Question: I have a button in my game where I make a finish level screen capture , I then attach that picture to a Facebook SharePhotoContent dialog from the newest SDK.
It all works as it's supposed but how do I also insert a custom message body so that I replace the standard "" text in the body?
Here is the code :
'''
File tmpFile = new File(path_to_saved_facebook);
media_scanner = new SingleMediaScanner(this, tmpFile);
Bitmap bitmap = BitmapFactory.decodeFile(path_to_saved_facebook, options);
SharePhoto photo = new SharePhoto.Builder()
.setUserGenerated(true)
.setBitmap(bitmap)
.setCaption("Latest score")
.build();
SharePhotoContent content = new SharePhotoContent.Builder()
.addPhoto(photo)
.build();
shareDialog.show(content);
'''

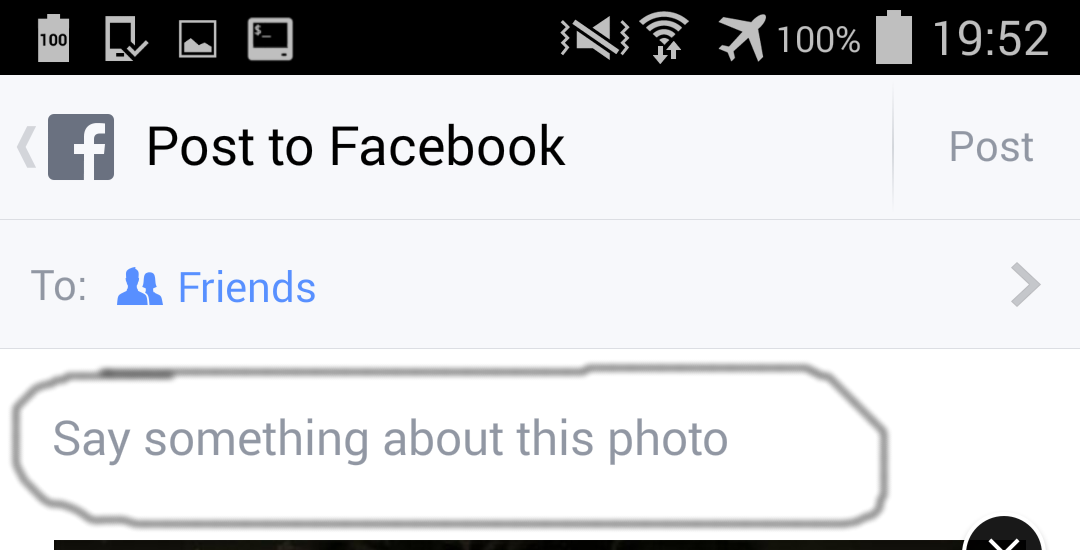
Answer: You can't. Facebook does not allow you to prefill the status message.